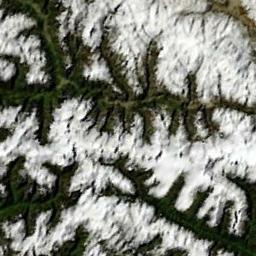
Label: snowberg